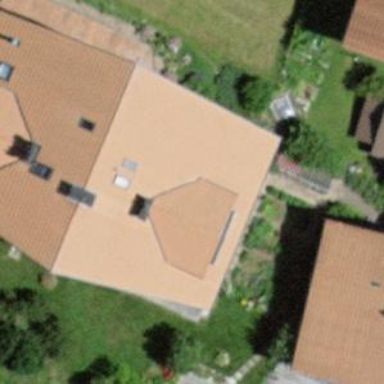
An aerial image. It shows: Residential building.